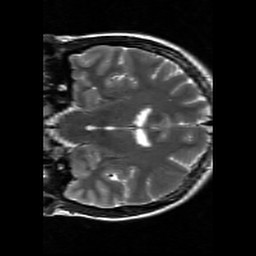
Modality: T2w
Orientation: coronal
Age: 28
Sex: female
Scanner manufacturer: siemens
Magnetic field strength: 3 T
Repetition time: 7 s
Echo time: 0.09 s